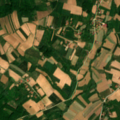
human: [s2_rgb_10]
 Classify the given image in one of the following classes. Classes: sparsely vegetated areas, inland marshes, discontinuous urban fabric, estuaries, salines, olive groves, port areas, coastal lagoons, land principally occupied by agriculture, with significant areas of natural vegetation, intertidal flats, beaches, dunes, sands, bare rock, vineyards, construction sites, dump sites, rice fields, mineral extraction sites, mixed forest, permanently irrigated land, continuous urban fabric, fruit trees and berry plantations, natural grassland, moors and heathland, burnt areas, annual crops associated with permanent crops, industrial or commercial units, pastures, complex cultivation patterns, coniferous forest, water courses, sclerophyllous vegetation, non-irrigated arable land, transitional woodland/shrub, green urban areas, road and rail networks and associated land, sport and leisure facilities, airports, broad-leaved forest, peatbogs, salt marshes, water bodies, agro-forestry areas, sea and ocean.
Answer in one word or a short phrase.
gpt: complex cultivation patterns, land principally occupied by agriculture, with significant areas of natural vegetation, broad-leaved forest